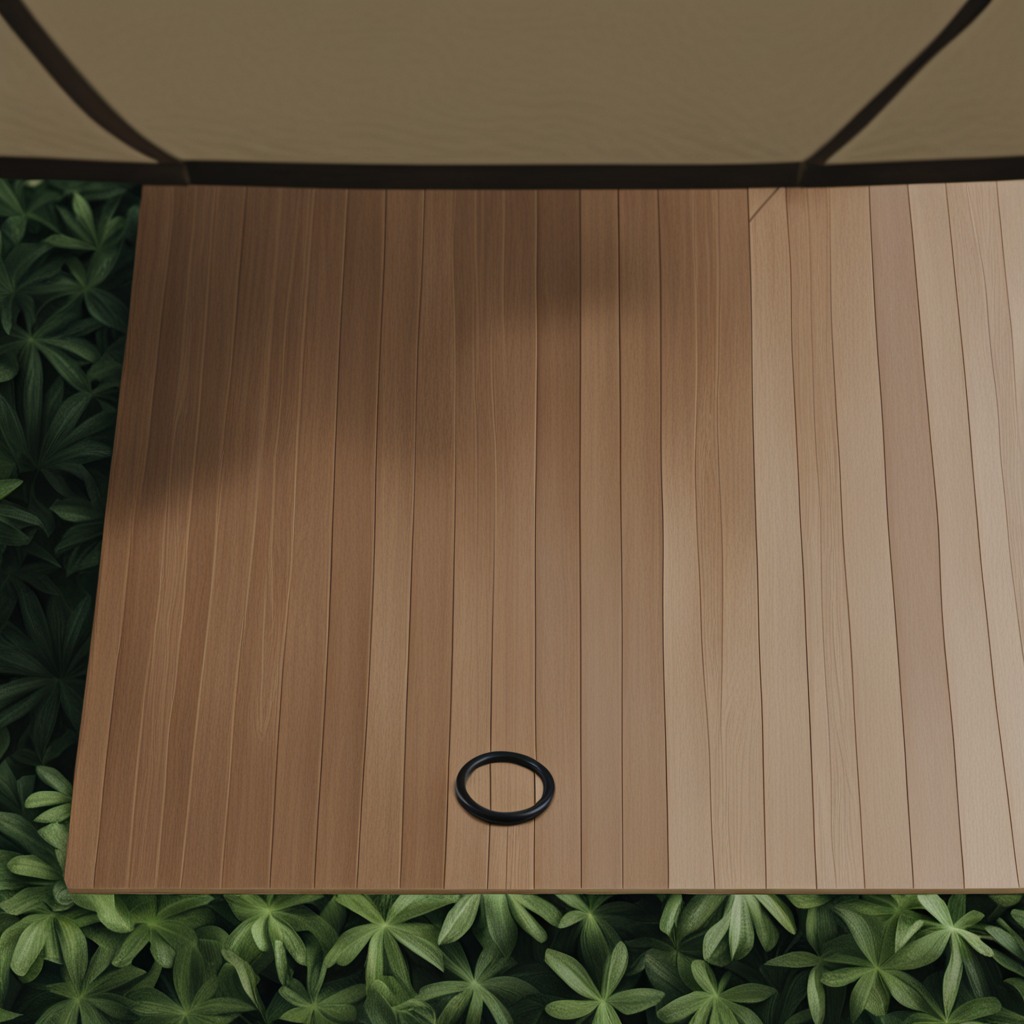
A rubber O-ring is lying on the wooden table.